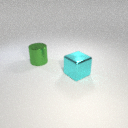
large cyan metal cube in front of large green metal cylinder